An envelope spectrum derived from a bearing vibration measurement is shown; the reference markers locate BPFO, BPFI, BSF and FTF for this bearing geometry and shaft speed. Classify the bearing condition as one of: normal, inner_race, outer_race, ball.
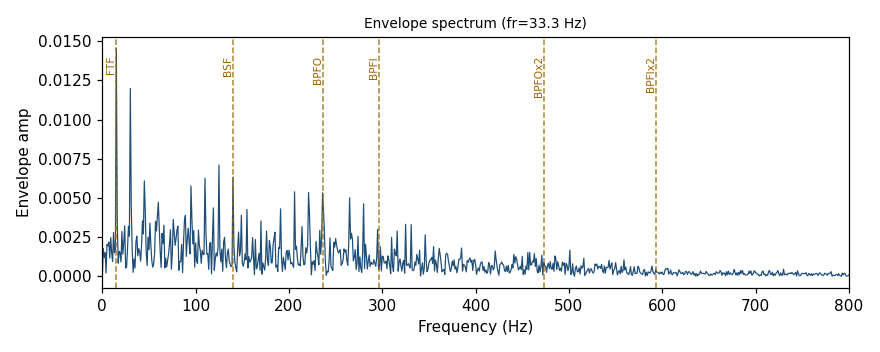
Answer: ball